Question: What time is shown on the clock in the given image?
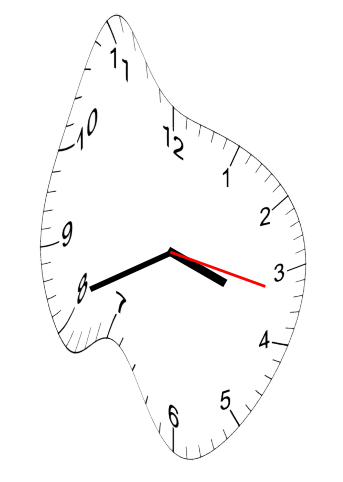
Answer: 03:41:17